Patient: sex F, age 62
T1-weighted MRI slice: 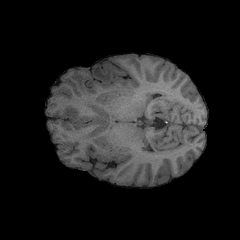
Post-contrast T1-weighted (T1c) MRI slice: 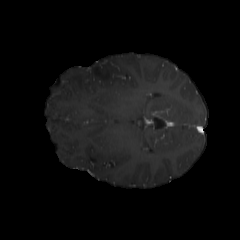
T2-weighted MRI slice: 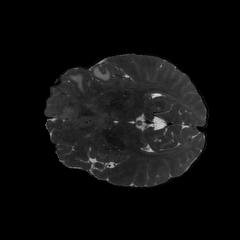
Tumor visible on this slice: yes
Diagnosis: Glioblastoma, IDH-wildtype
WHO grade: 4